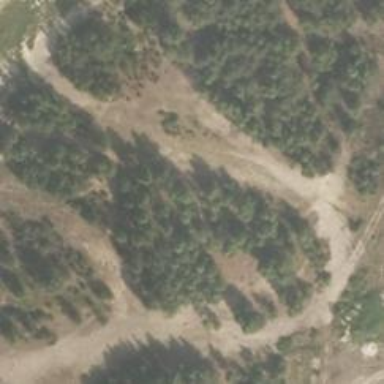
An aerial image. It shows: Disc golf hole.